Aerial crown-view tile of a tropical tree (Barro Colorado Island, Panama), acquired 20240716:
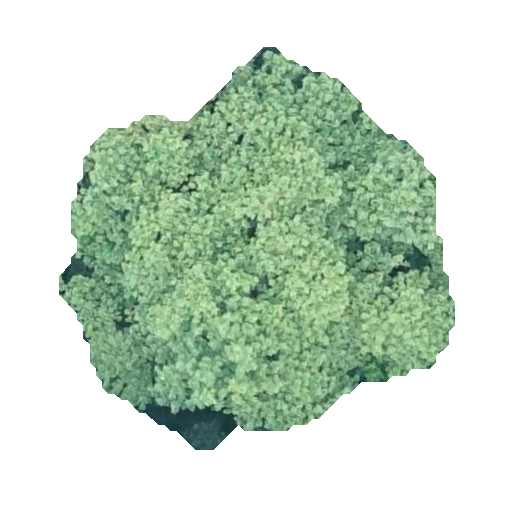
Species: Hieronyma alchorneoides
GBIF accepted scientific name: Hieronyma alchorneoides
Crown area: 170.285 m²